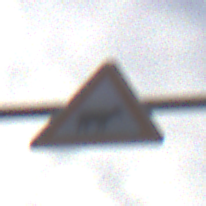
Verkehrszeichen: ViehtriebLinks
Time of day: MorningAfternoon
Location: Outdoor (Urban)
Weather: PartlyCloudy
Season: NotSpecified
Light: Natural